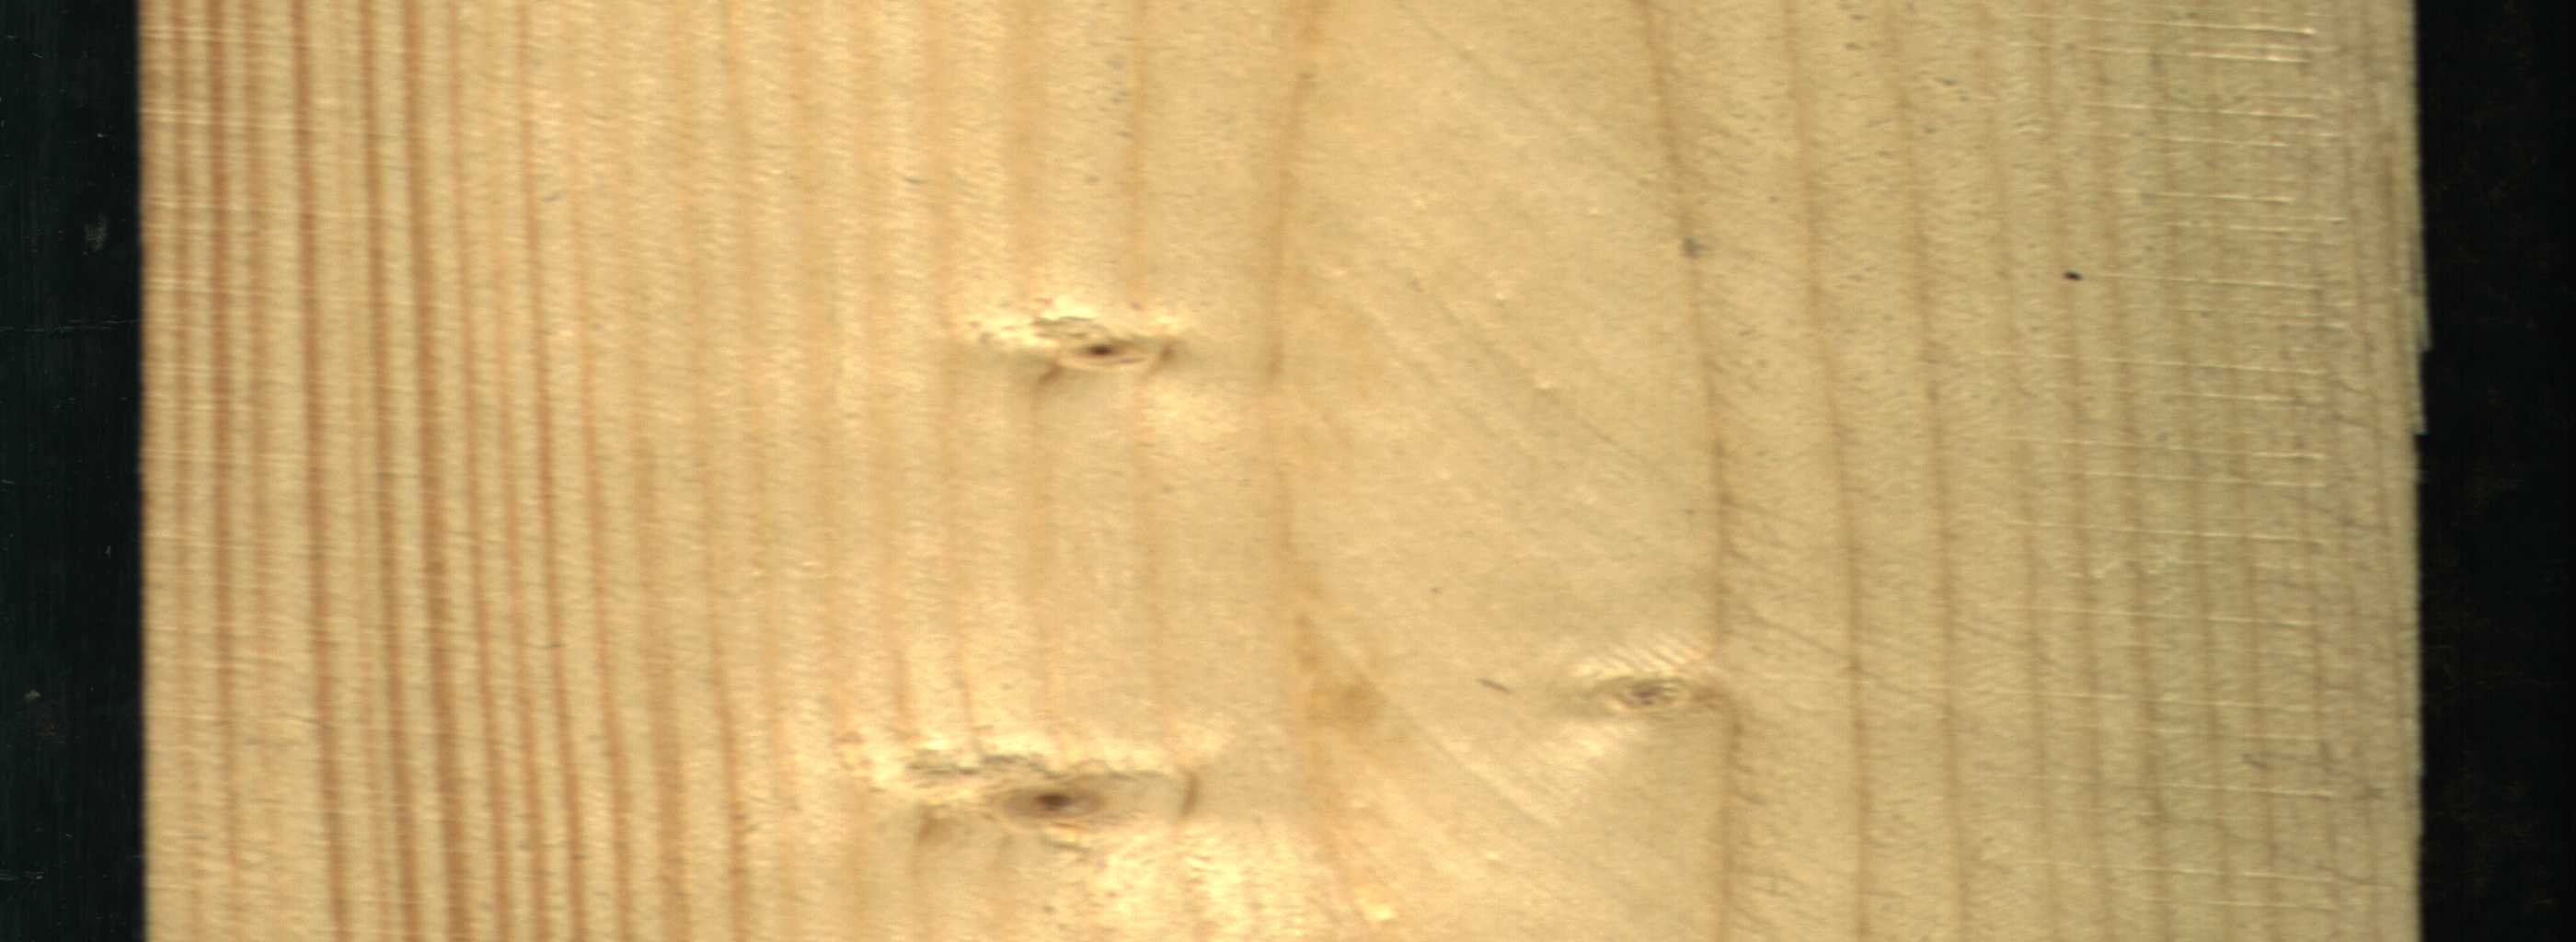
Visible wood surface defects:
Live_Knot
Live_Knot
Live_Knot